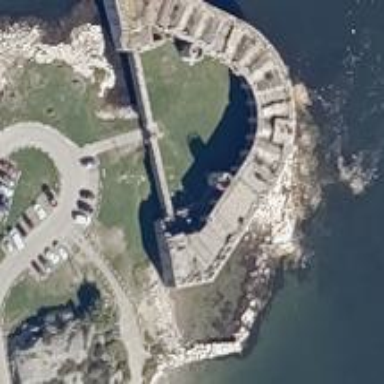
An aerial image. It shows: Historic fort building.